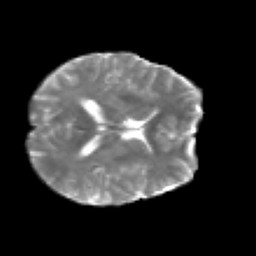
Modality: T2w
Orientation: axial
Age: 27
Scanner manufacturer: siemens
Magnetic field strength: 3 T
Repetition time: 2.2 s
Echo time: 0.084 s